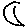
Label: moon